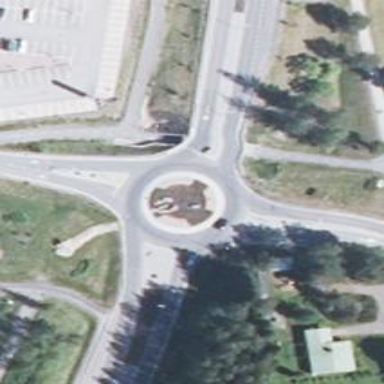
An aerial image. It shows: Secondary road with asphalt surface leading to roundabout.